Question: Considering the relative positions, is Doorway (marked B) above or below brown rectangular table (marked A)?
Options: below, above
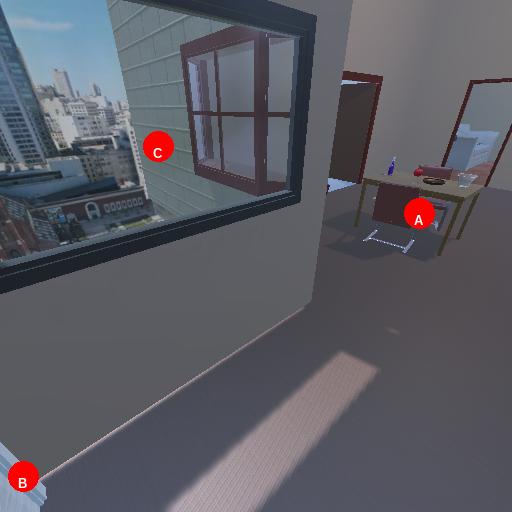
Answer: below